Field crop: maize
Growth stage: 2
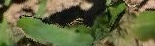
Species: maize